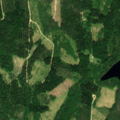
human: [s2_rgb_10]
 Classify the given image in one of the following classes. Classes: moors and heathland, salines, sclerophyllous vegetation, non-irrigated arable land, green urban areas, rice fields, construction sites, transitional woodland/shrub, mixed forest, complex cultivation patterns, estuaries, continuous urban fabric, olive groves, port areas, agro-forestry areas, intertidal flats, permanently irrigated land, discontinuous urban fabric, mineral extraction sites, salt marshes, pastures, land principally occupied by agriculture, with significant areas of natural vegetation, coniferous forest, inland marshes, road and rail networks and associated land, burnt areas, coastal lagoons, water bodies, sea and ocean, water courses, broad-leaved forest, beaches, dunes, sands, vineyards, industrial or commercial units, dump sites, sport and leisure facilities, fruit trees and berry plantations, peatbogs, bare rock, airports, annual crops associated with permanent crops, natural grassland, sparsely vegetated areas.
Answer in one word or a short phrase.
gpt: coniferous forest, mixed forest